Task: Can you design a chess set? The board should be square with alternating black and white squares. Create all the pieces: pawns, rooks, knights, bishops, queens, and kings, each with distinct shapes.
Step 3093:
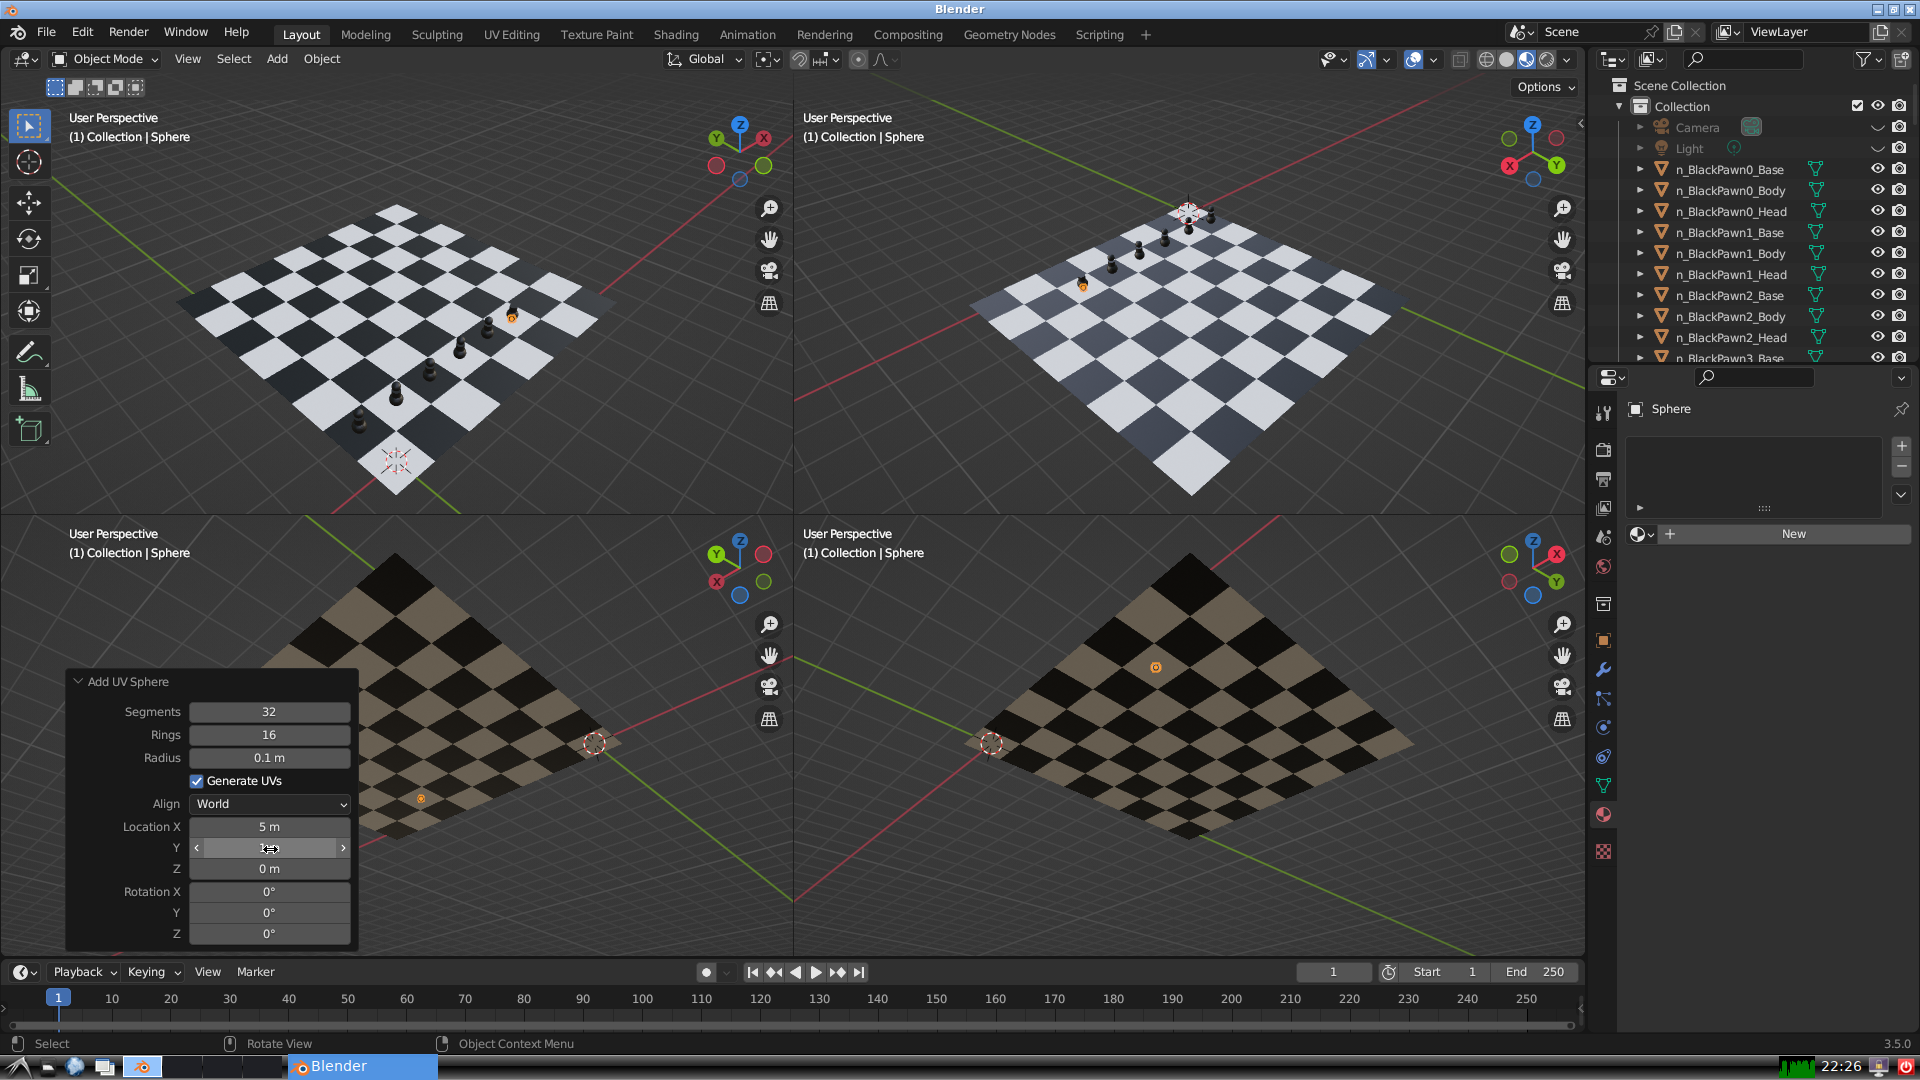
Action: {"mouse_move": [270, 867]}